Question: I want the current value of a jQuery '<input type='range'>' to be displayed , something like this:

I have seen it is possible but I'm not sure where to start with coding it.
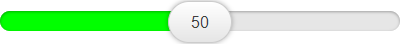
Answer: '''
$(function() {
var handle = $("#custom-handle");
$("#slider").slider({
create: function() {
handle.text($(this).slider("value"));
},
slide: function(event, ui) {
handle.text(ui.value);
}
});
});
'''
'''
body {
font-family: Arial, Helvetica, sans-serif;
}
#custom-handle {
width: 3em;
height: 1.6em;
top: 50%;
margin-top: -.8em;
text-align: center;
line-height: 1.6em;
}
'''
'''
<script src="https://cdnjs.cloudflare.com/ajax/libs/jquery/3.3.1/jquery.min.js"></script>
<link rel="stylesheet" href="//code.jquery.com/ui/1.12.1/themes/base/jquery-ui.css">
<script src="https://cdnjs.cloudflare.com/ajax/libs/jqueryui/1.12.1/jquery-ui.min.js"></script>
<div id="slider">
<div id="custom-handle" class="ui-slider-handle"></div>
</div>
'''